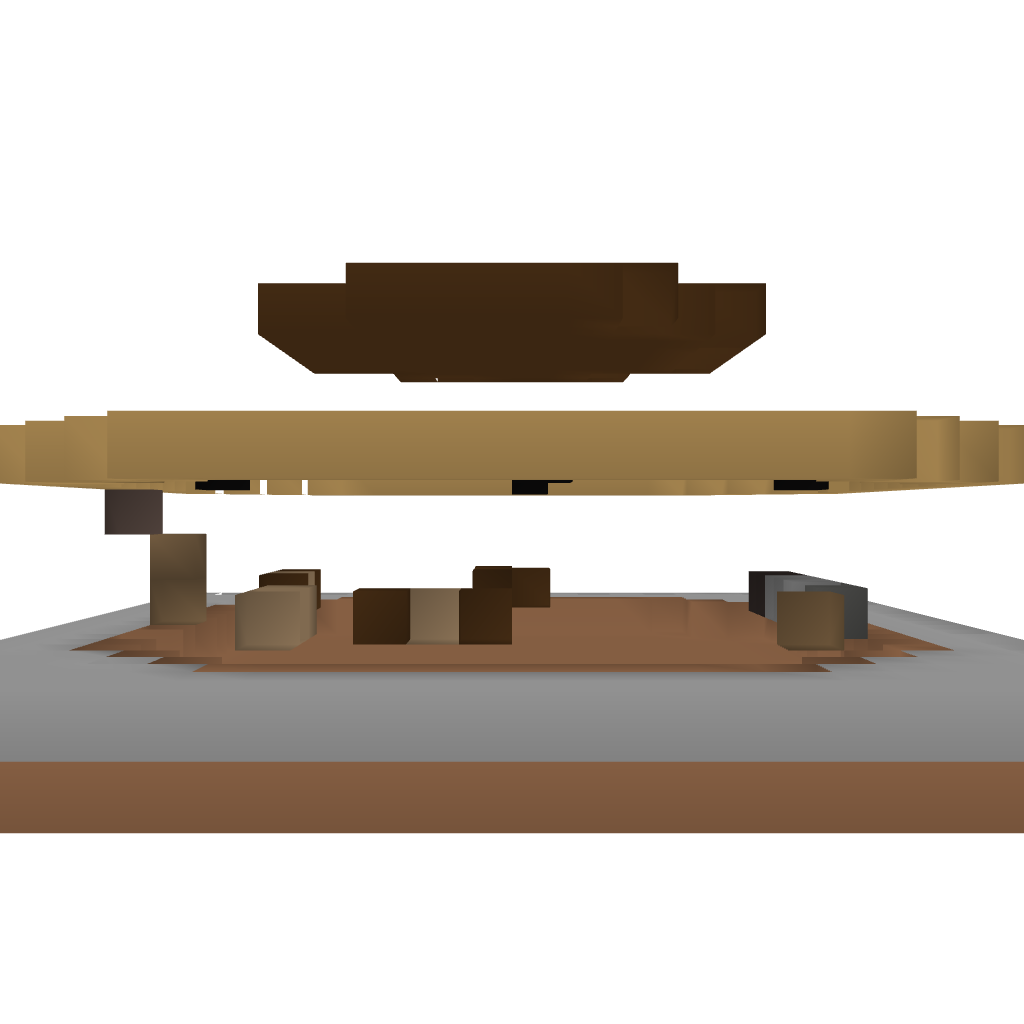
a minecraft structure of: Minestore